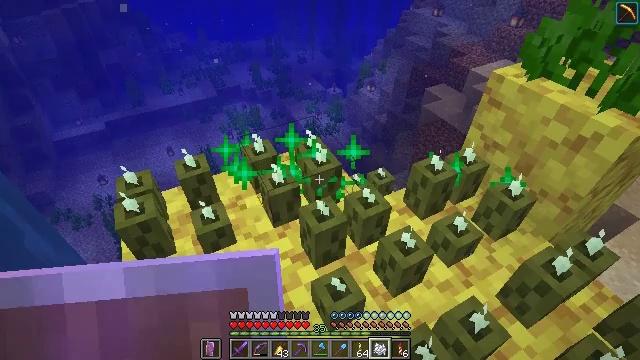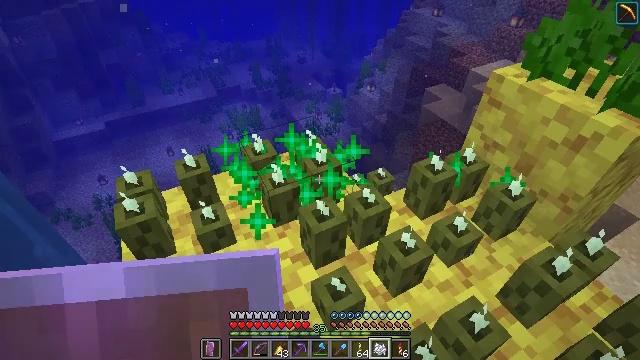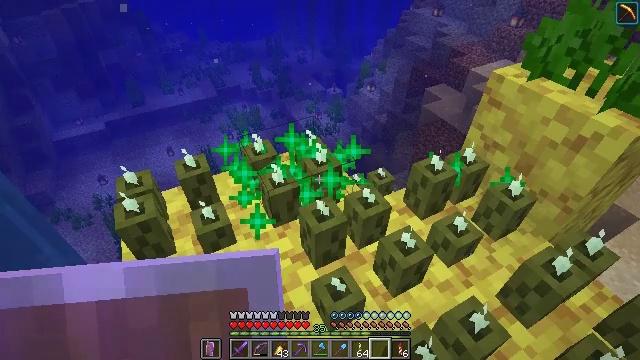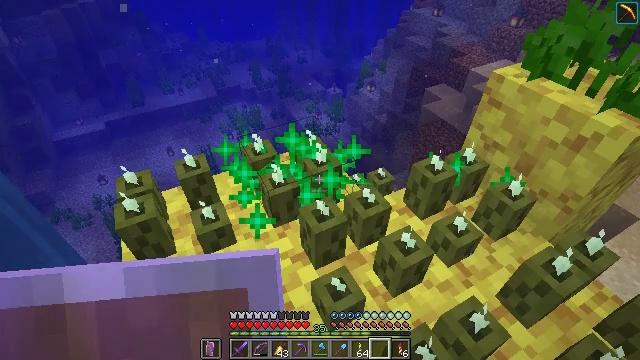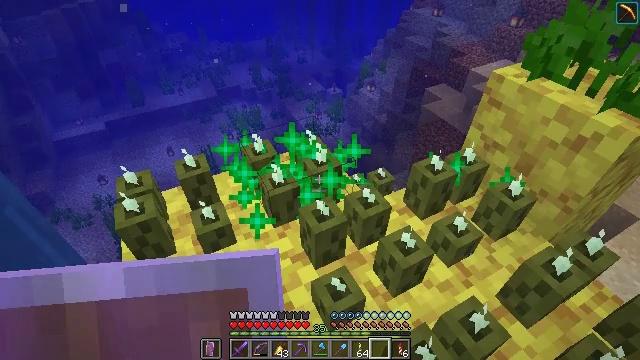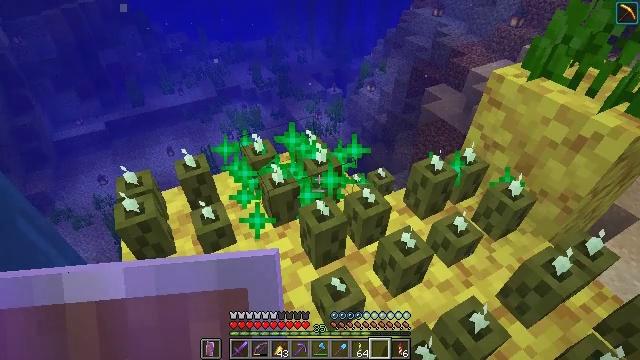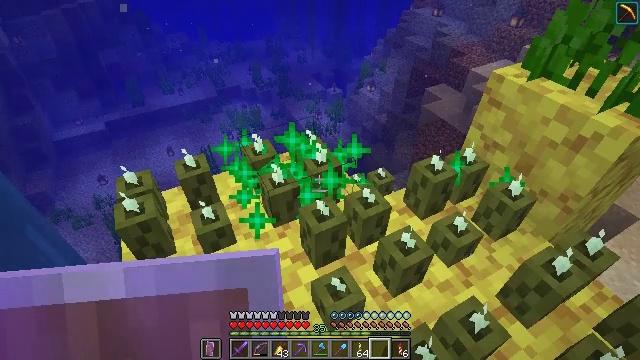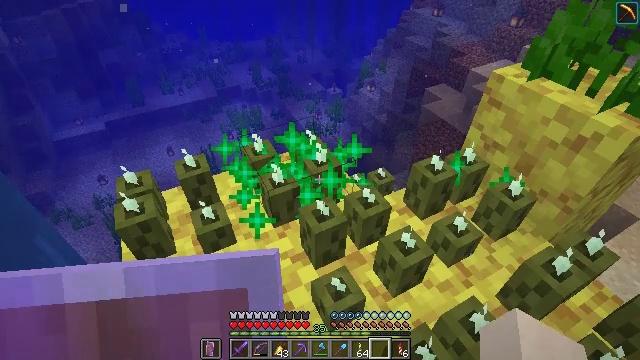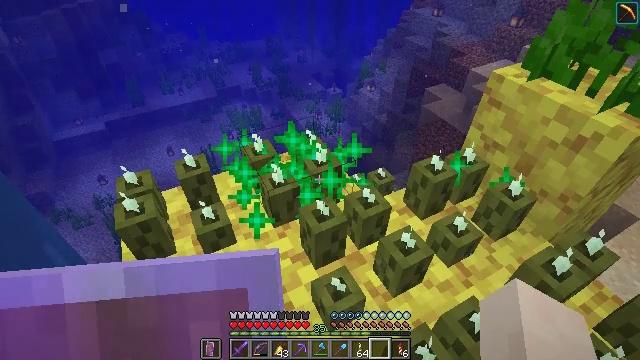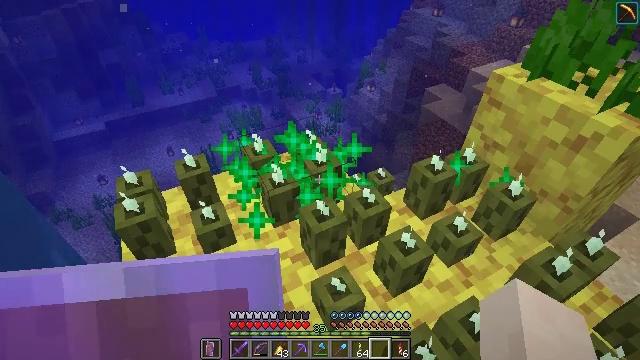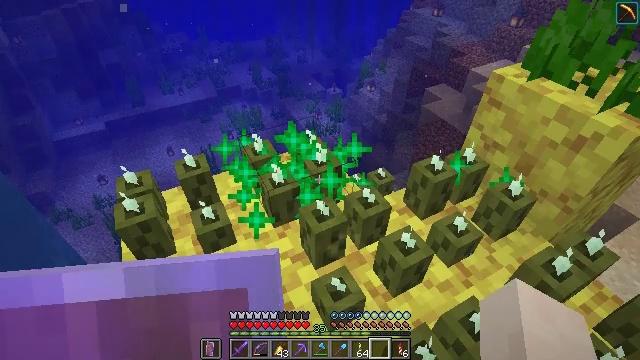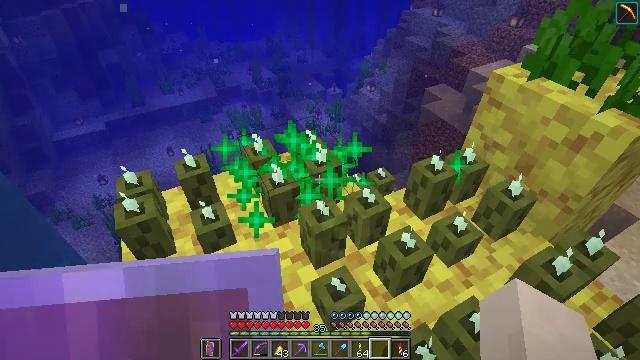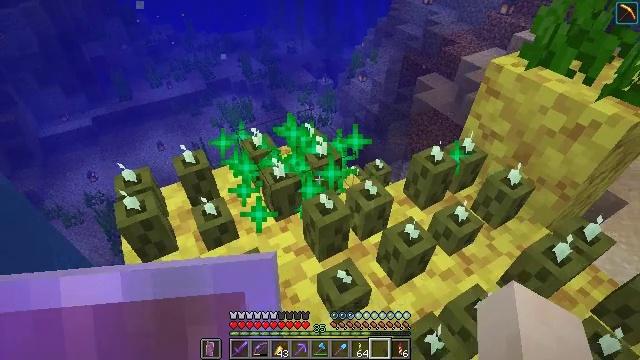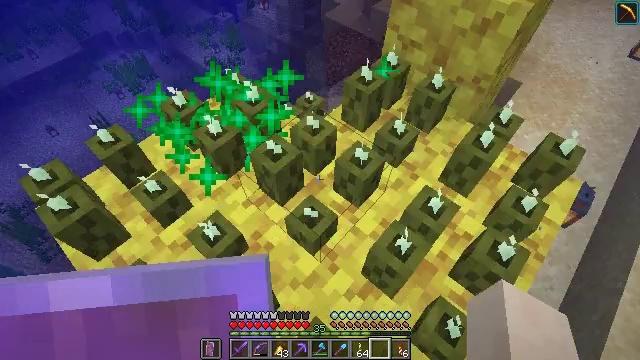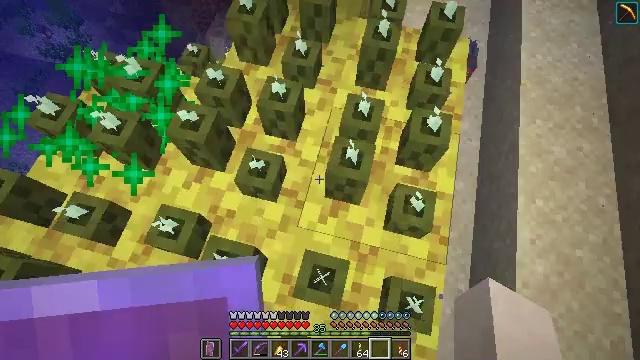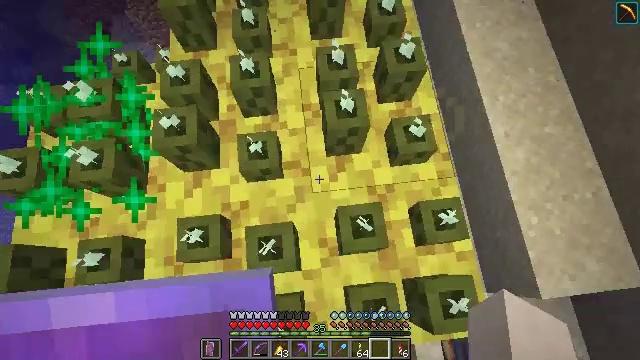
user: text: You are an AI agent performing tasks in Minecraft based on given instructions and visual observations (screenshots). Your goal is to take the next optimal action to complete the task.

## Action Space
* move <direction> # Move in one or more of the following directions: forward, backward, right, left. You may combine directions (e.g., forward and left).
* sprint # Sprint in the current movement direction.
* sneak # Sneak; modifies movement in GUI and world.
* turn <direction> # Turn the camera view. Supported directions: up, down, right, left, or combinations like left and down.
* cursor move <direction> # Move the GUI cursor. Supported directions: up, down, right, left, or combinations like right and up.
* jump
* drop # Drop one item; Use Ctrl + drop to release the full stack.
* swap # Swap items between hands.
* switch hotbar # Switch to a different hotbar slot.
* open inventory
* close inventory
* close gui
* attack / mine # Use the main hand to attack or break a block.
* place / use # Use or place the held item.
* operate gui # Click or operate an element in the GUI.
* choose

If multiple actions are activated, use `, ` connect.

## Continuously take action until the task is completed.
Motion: motion action
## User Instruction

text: Collect sea pickles from the ocean floor.
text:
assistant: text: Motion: use / place
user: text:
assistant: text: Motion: use / place
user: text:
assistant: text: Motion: use / place
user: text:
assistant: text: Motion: no_op
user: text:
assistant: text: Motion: no_op
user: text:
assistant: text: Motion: no_op
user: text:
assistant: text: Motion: no_op
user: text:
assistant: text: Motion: no_op
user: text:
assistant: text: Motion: no_op
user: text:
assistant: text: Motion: no_op
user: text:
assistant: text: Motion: no_op
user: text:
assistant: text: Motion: move left, turn right and down
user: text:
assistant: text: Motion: move left, turn right and down
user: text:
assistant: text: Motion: move left, turn right and down
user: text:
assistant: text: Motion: move left, turn right and down
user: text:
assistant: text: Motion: turn right
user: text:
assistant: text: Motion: turn right
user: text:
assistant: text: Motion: no_op
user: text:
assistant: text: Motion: no_op
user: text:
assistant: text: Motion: no_op
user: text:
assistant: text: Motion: no_op
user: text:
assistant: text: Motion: move right
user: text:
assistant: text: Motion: move right
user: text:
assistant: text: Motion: move back and move right
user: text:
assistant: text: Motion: move back
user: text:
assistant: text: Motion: move back
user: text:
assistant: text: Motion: no_op
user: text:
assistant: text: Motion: no_op
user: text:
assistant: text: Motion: no_op
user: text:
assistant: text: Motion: no_op